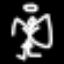
Label: angel